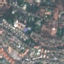
Label: Residential